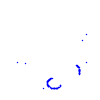
Particle: kaon